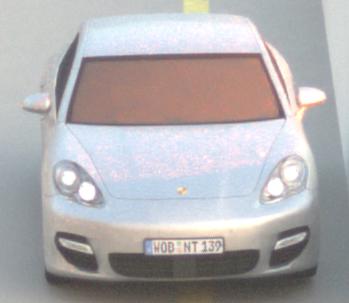
Make: Porsche
Model: Panamera
Detailed model: Panamera (970)
Model produced from: 2010/05
Model produced until: 2013/04
Doors: 5
Color: white
Road condition: dry road
Daytime: sunrise or sunset
Contrast: medium contrast